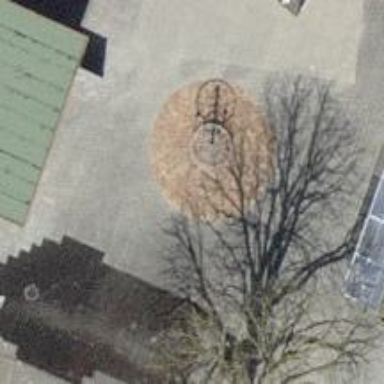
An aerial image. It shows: Playground with slide and play structures.